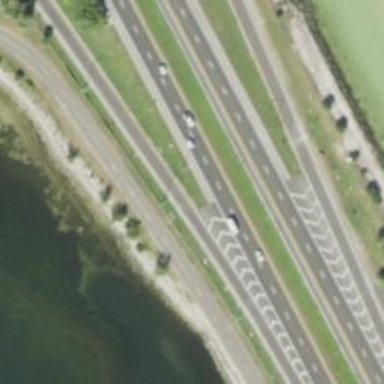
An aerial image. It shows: Motorway link with asphalt surface. The junction is in diamond shape.